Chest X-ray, PA view. Patient: 57 years old, sex M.
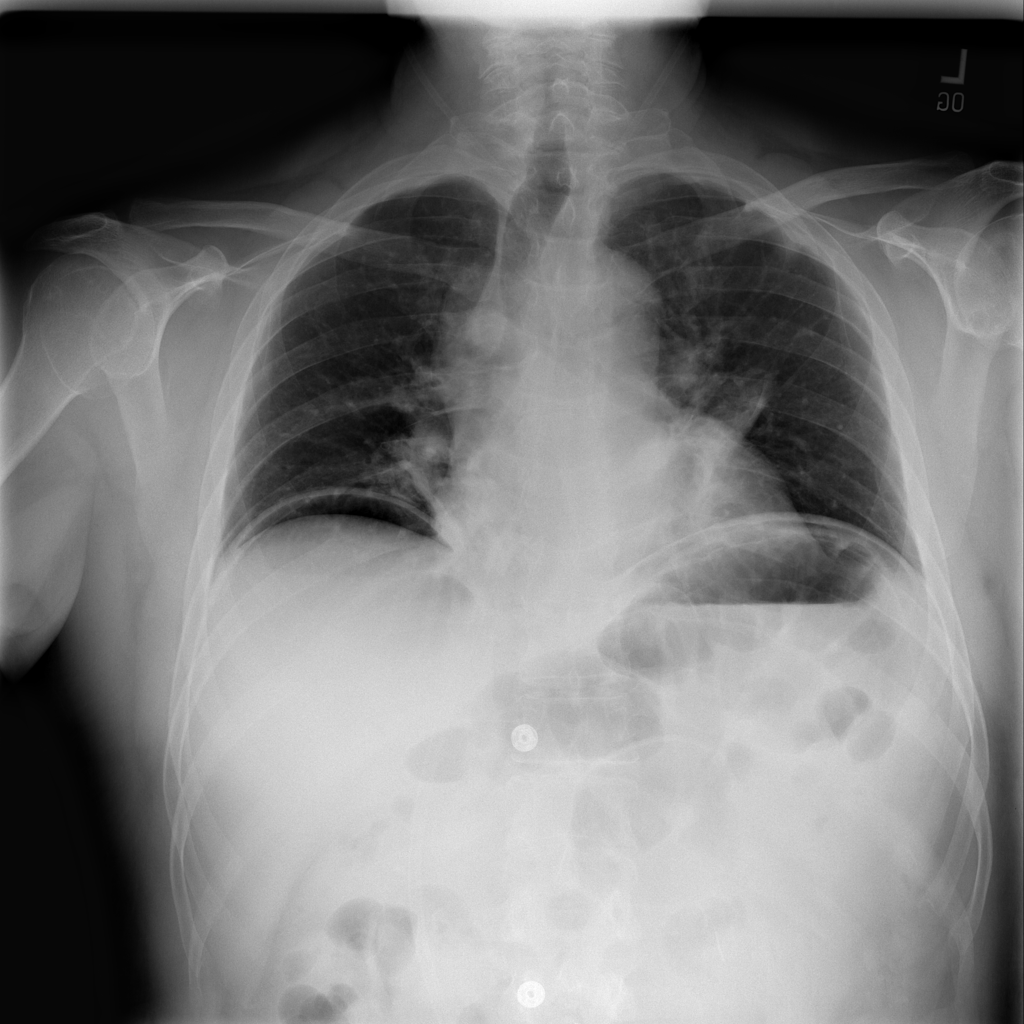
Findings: Atelectasis